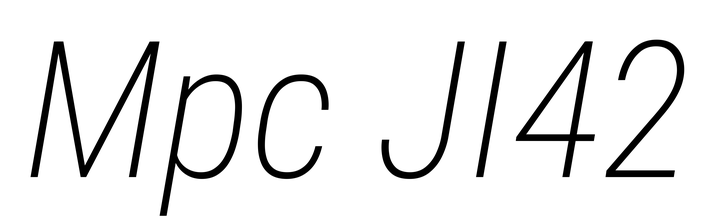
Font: Roboto-Italic_Condensed_ExtraLight_Italic